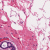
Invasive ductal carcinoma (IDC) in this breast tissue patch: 0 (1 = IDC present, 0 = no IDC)